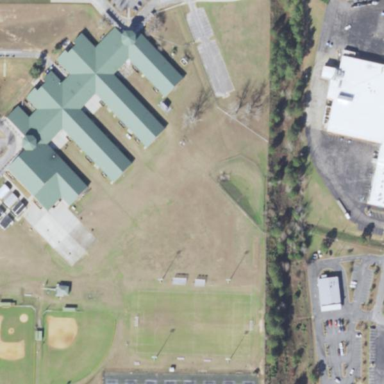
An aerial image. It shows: School.